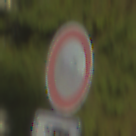
Verkehrszeichen: VerbotFahrzeugeAllerArt
Zusatzzeichen unten: MehrspurigeFahrzeugeFrei10
Umgebung: Outdoor, Suburban
Tageszeit: SunriseSunset
Wetter: PartlyCloudy
Licht: Natural
Jahreszeit: NotSpecified
Kontrast: MediumContrast